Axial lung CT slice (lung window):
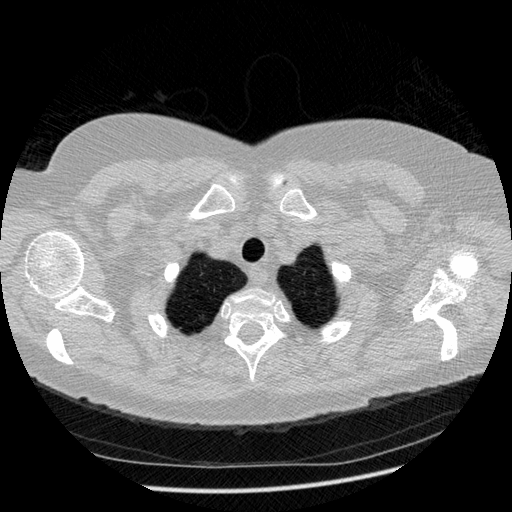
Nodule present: no